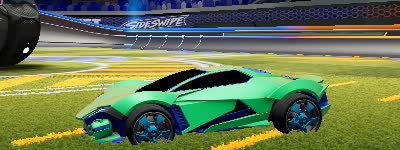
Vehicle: werewolf